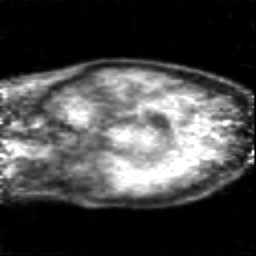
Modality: PET
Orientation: sagittal
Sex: female
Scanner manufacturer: siemens